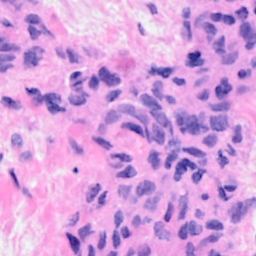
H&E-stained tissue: Breast